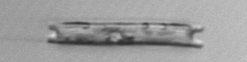
Label: Eucampia_morphytype1